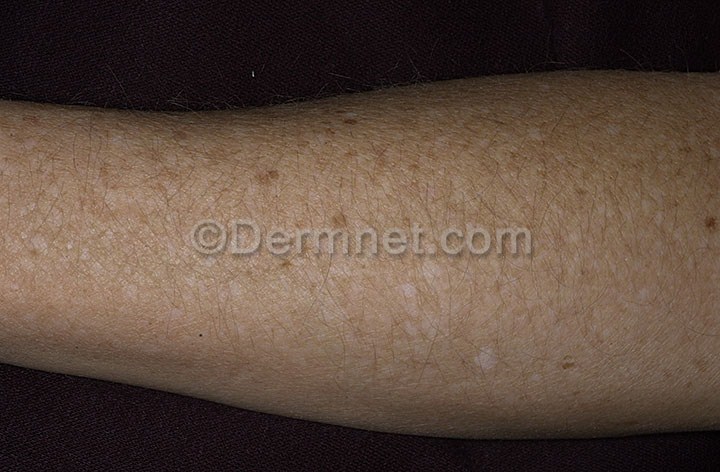
Disease: Light Diseases and Disorders of Pigmentation